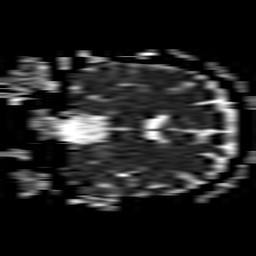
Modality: ADC
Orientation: coronal
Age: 55
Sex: female
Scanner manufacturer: philips
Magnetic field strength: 1.5 T
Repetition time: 3.398 s
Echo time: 0.06922 s